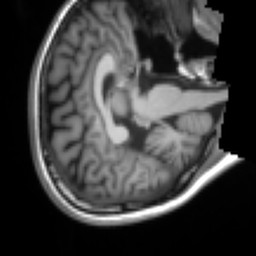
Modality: T1w
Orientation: axial